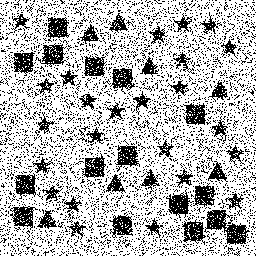
Squares: 16
Triangles: 8
Stars: 24
Total shapes: 48